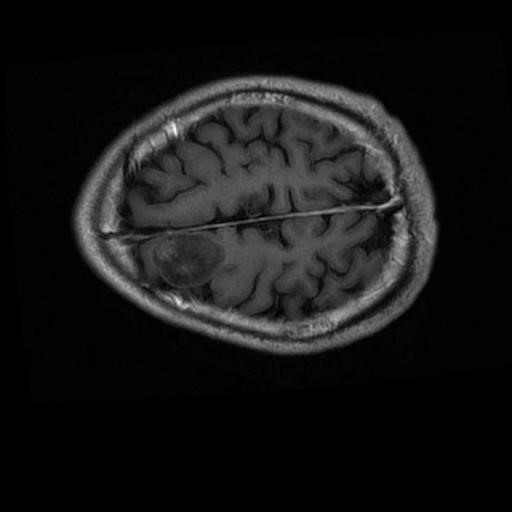
Label: brain_glioma